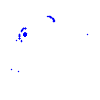
Particle: kaon